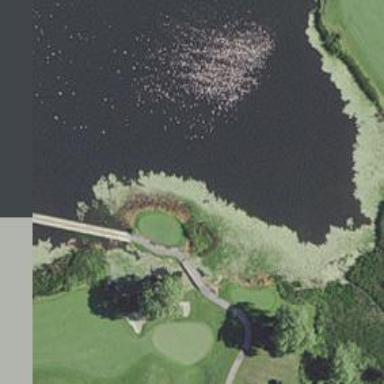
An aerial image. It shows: Path bridge crossing golf cartpath.